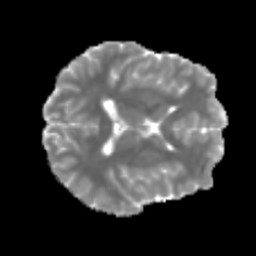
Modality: MD
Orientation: axial
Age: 25
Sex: male
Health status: healthy
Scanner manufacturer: siemens
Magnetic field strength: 3 T
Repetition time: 3.6 s
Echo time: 0.0964 s